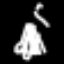
Label: frog